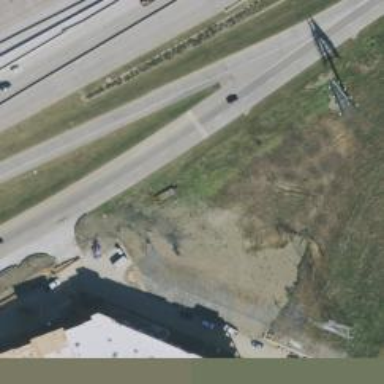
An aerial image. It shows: Secondary road with frontage road alongside.